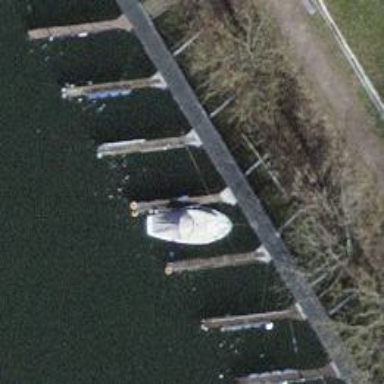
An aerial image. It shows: Metal pier with mooring facilities.